Question: Hi I have a stie developed in codeigniter and I want to send an xml by an ajax call.
The xml is come from another server. This is the ajax in my view
'''
xmlDoc.loadXML(xmlfromserver);
$(function(){
$.ajax({
type: "POST",
url: "<?php echo site_url('/backend/provider/all_country_request'); ?>",
data: "xml"+xmlDoc.xml,
async: false,
contentType: "text/xml",
dataType: "text",
success: function(msg)
{
alert(msg);
},
error: function()
{
alert("error");
}
});
});
'''
This is my controller:
'''
public function all_country_request(){
if ($this->User_model->isLoggedIn()){
$this->Travco_model->all_country_request();
}
else{
redirect('/backend/user/home/');
}
}
'''
and this is my simple model:
'''
function all_country_request(){
$xml_str = $_POST['xml'];
$xml = new SimpleXMLElement($xml_str);
foreach ($xml->DATA as $entry){
$data = array(
'currency_code_travco'=>$entry->attributes()->CURRENCY_CODE,
'currency_name'=>$entry->CURRENCY_NAME,
'created'=>date('Y-m-d H:i:s'),
'modified'=>date('Y-m-d H:i:s'),
);
$this->db->insert('currency_travco',$data);
echo '<br>';
}
}
'''
This my XML:
'''
<?xml version="1.0" standalone="yes"?>
<RETURNDATA lang="it-IT" type="COR" xsi:noNamespaceSchemaLocation="http://xmlv5test.travco.co.uk/trlink/schema/CountryRequestV6Rcv.xsd" xmlns:xsi="http://www.w3.org/2001/XMLSchema-instance">
<MESSAGE>All Countries details and relevant city details</MESSAGE>
<DATA COUNTRY_CODE="ABW" CURRENCY_CODE="EUR">
<COUNTRY_NAME>Aruba</COUNTRY_NAME>
<CURRENCY_NAME>euro</CURRENCY_NAME>
</DATA>
'''
The error that return to me is in the image attached

What is the problem?
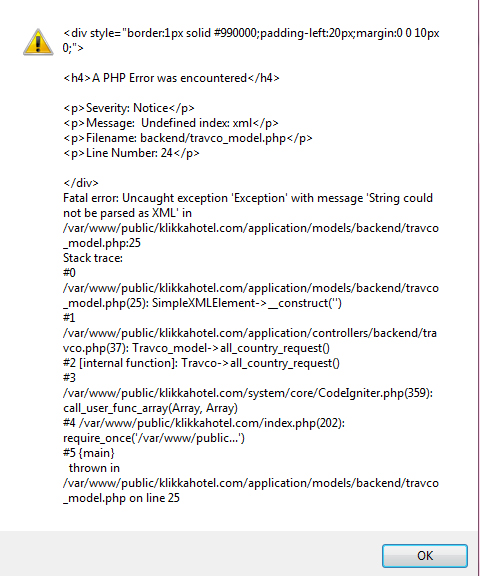
Answer: Any kind of input your PHP scripts will take you need to properly validate before you continue.
In your case a more verbose variant look like this:
'''
try {
if (!isset($_POST['xml'])) {
throw new Exception('Missing Parameter Attribute "xml"');
}
$mode = libxml_use_internal_errors(true);
$xml = new SimpleXMLElement($_POST['xml']);
} catch (Exception $e) {
$code = 400;
$phrase = 'Bad Request';
header(sprintf('HTTP/ %d %s', $code, $phrase), true, $code);
$response = new SimpleXMLElement('<?xml version="1.0" encoding="UTF-8"?><response/>');
$response->status->phrase = $phrase;
$response->status->code = $code;
$response->message = $e->getMessage();
if ($errors = libxml_get_errors()) {
$responseErrors = $response->addChild('errors');
foreach($errors as $error) {
$responseError = $responseErrors->addChild('error');
foreach($error as $name => $value) {
$value && $responseError->$name = rtrim($value);
}
}
}
header('Content-Type: application/my-app-response-bucket+xml; charset=utf-8');
$response->asXML('php://STDOUT');
return;
}
foreach ($xml->DATA as $entry) {
$data = array(
'currency_code_travco' => $entry->attributes()->CURRENCY_CODE,
'currency_name' => $entry->CURRENCY_NAME,
'created' => date('Y-m-d H:i:s'),
'modified' => date('Y-m-d H:i:s'),
);
$this->db->insert('currency_travco', $data);
echo '<br>';
}
...
'''
For the error-condition of serving an request that is missing or invalid data (the ) a proper response is given back. It even has a response body consisting of XML highlighting errors, for example missing data:
'''
<?xml version="1.0" encoding="UTF-8"?>
<response>
<status>
<phrase>Bad Request</phrase>
<code>400</code>
</status>
<message>Missing Parameter Attribute "xml"</message>
</response>
'''
or in case of non-well-formed XML ('<?xml ?><fa ke></fa>blurb') provided:
'''
<?xml version="1.0" encoding="UTF-8"?>
<response>
<status>
<phrase>Bad Request</phrase>
<code>400</code>
</status>
<message>String could not be parsed as XML</message>
<errors>
<error>
<level>3</level>
<code>96</code>
<column>6</column>
<message>Malformed declaration expecting version</message>
<line>1</line>
</error>
</errors>
<errors>
<error>
<level>3</level>
<code>41</code>
<column>13</column>
<message>Specification mandate value for attribute ke</message>
<line>1</line>
</error>
</errors>
<errors>
<error>
<level>3</level>
<code>5</code>
<column>16</column>
<message>Extra content at the end of the document</message>
<line>1</line>
</error>
</errors>
</response>
'''